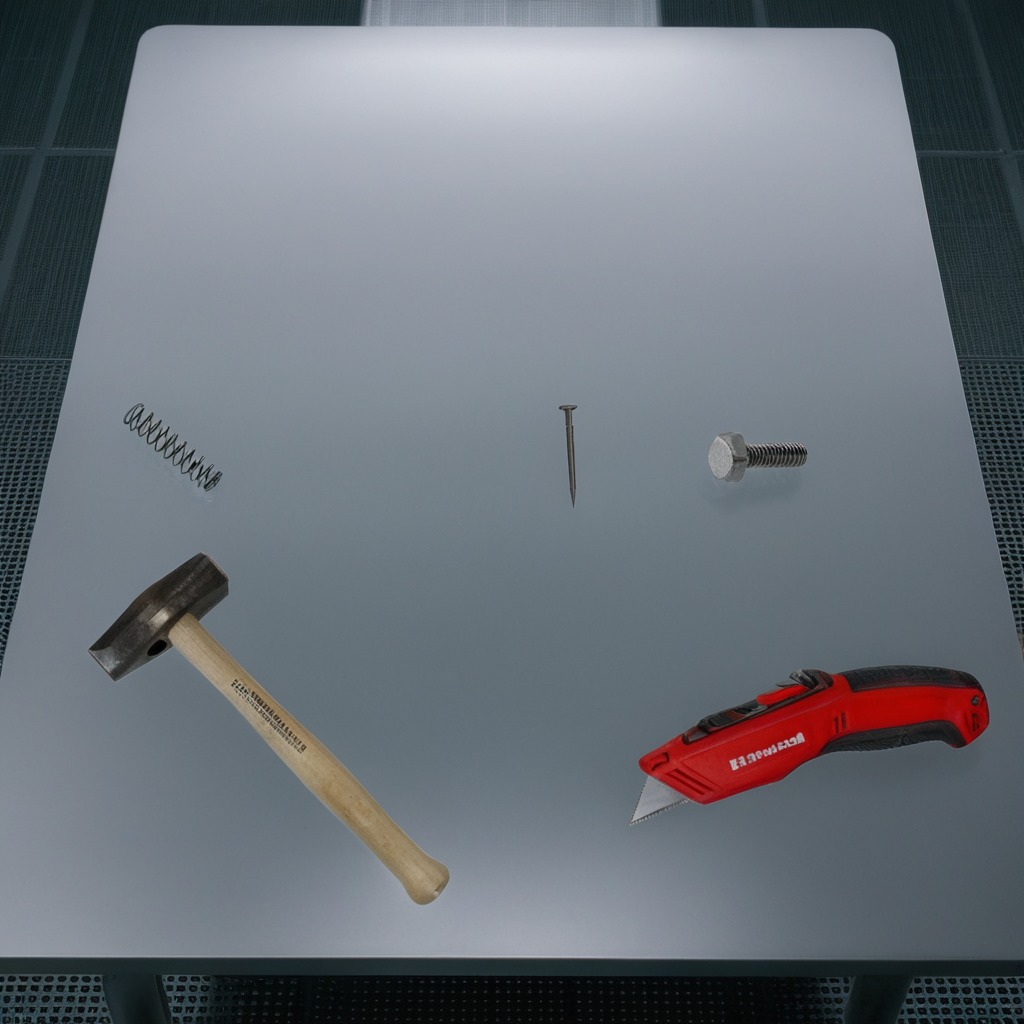
A utility knife, a metal machine screw, an iron nail, a hammer, and a coiled metal spring are lying on the table.